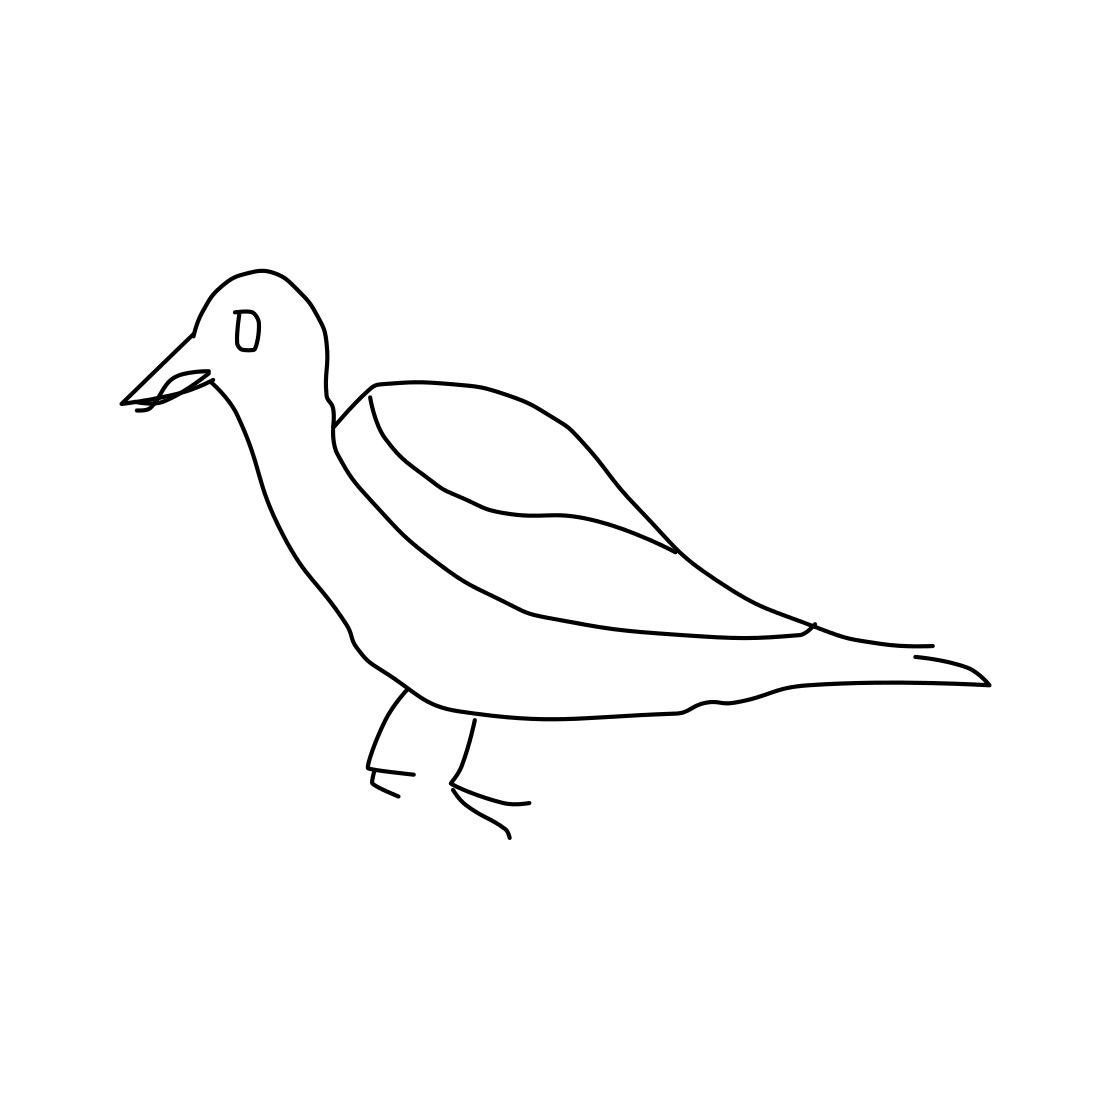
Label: seagull